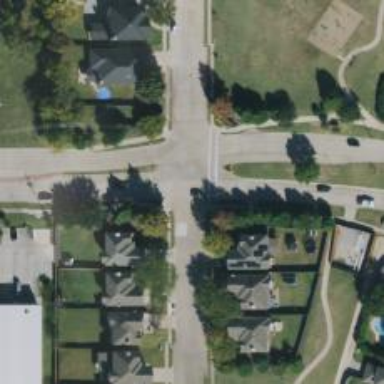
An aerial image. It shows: Secondary road with separate sidewalk.